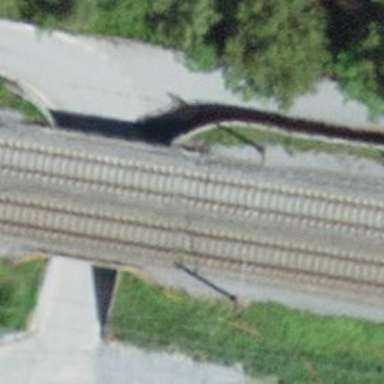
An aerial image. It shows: Bridge over electrified railway with contact line.